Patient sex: M
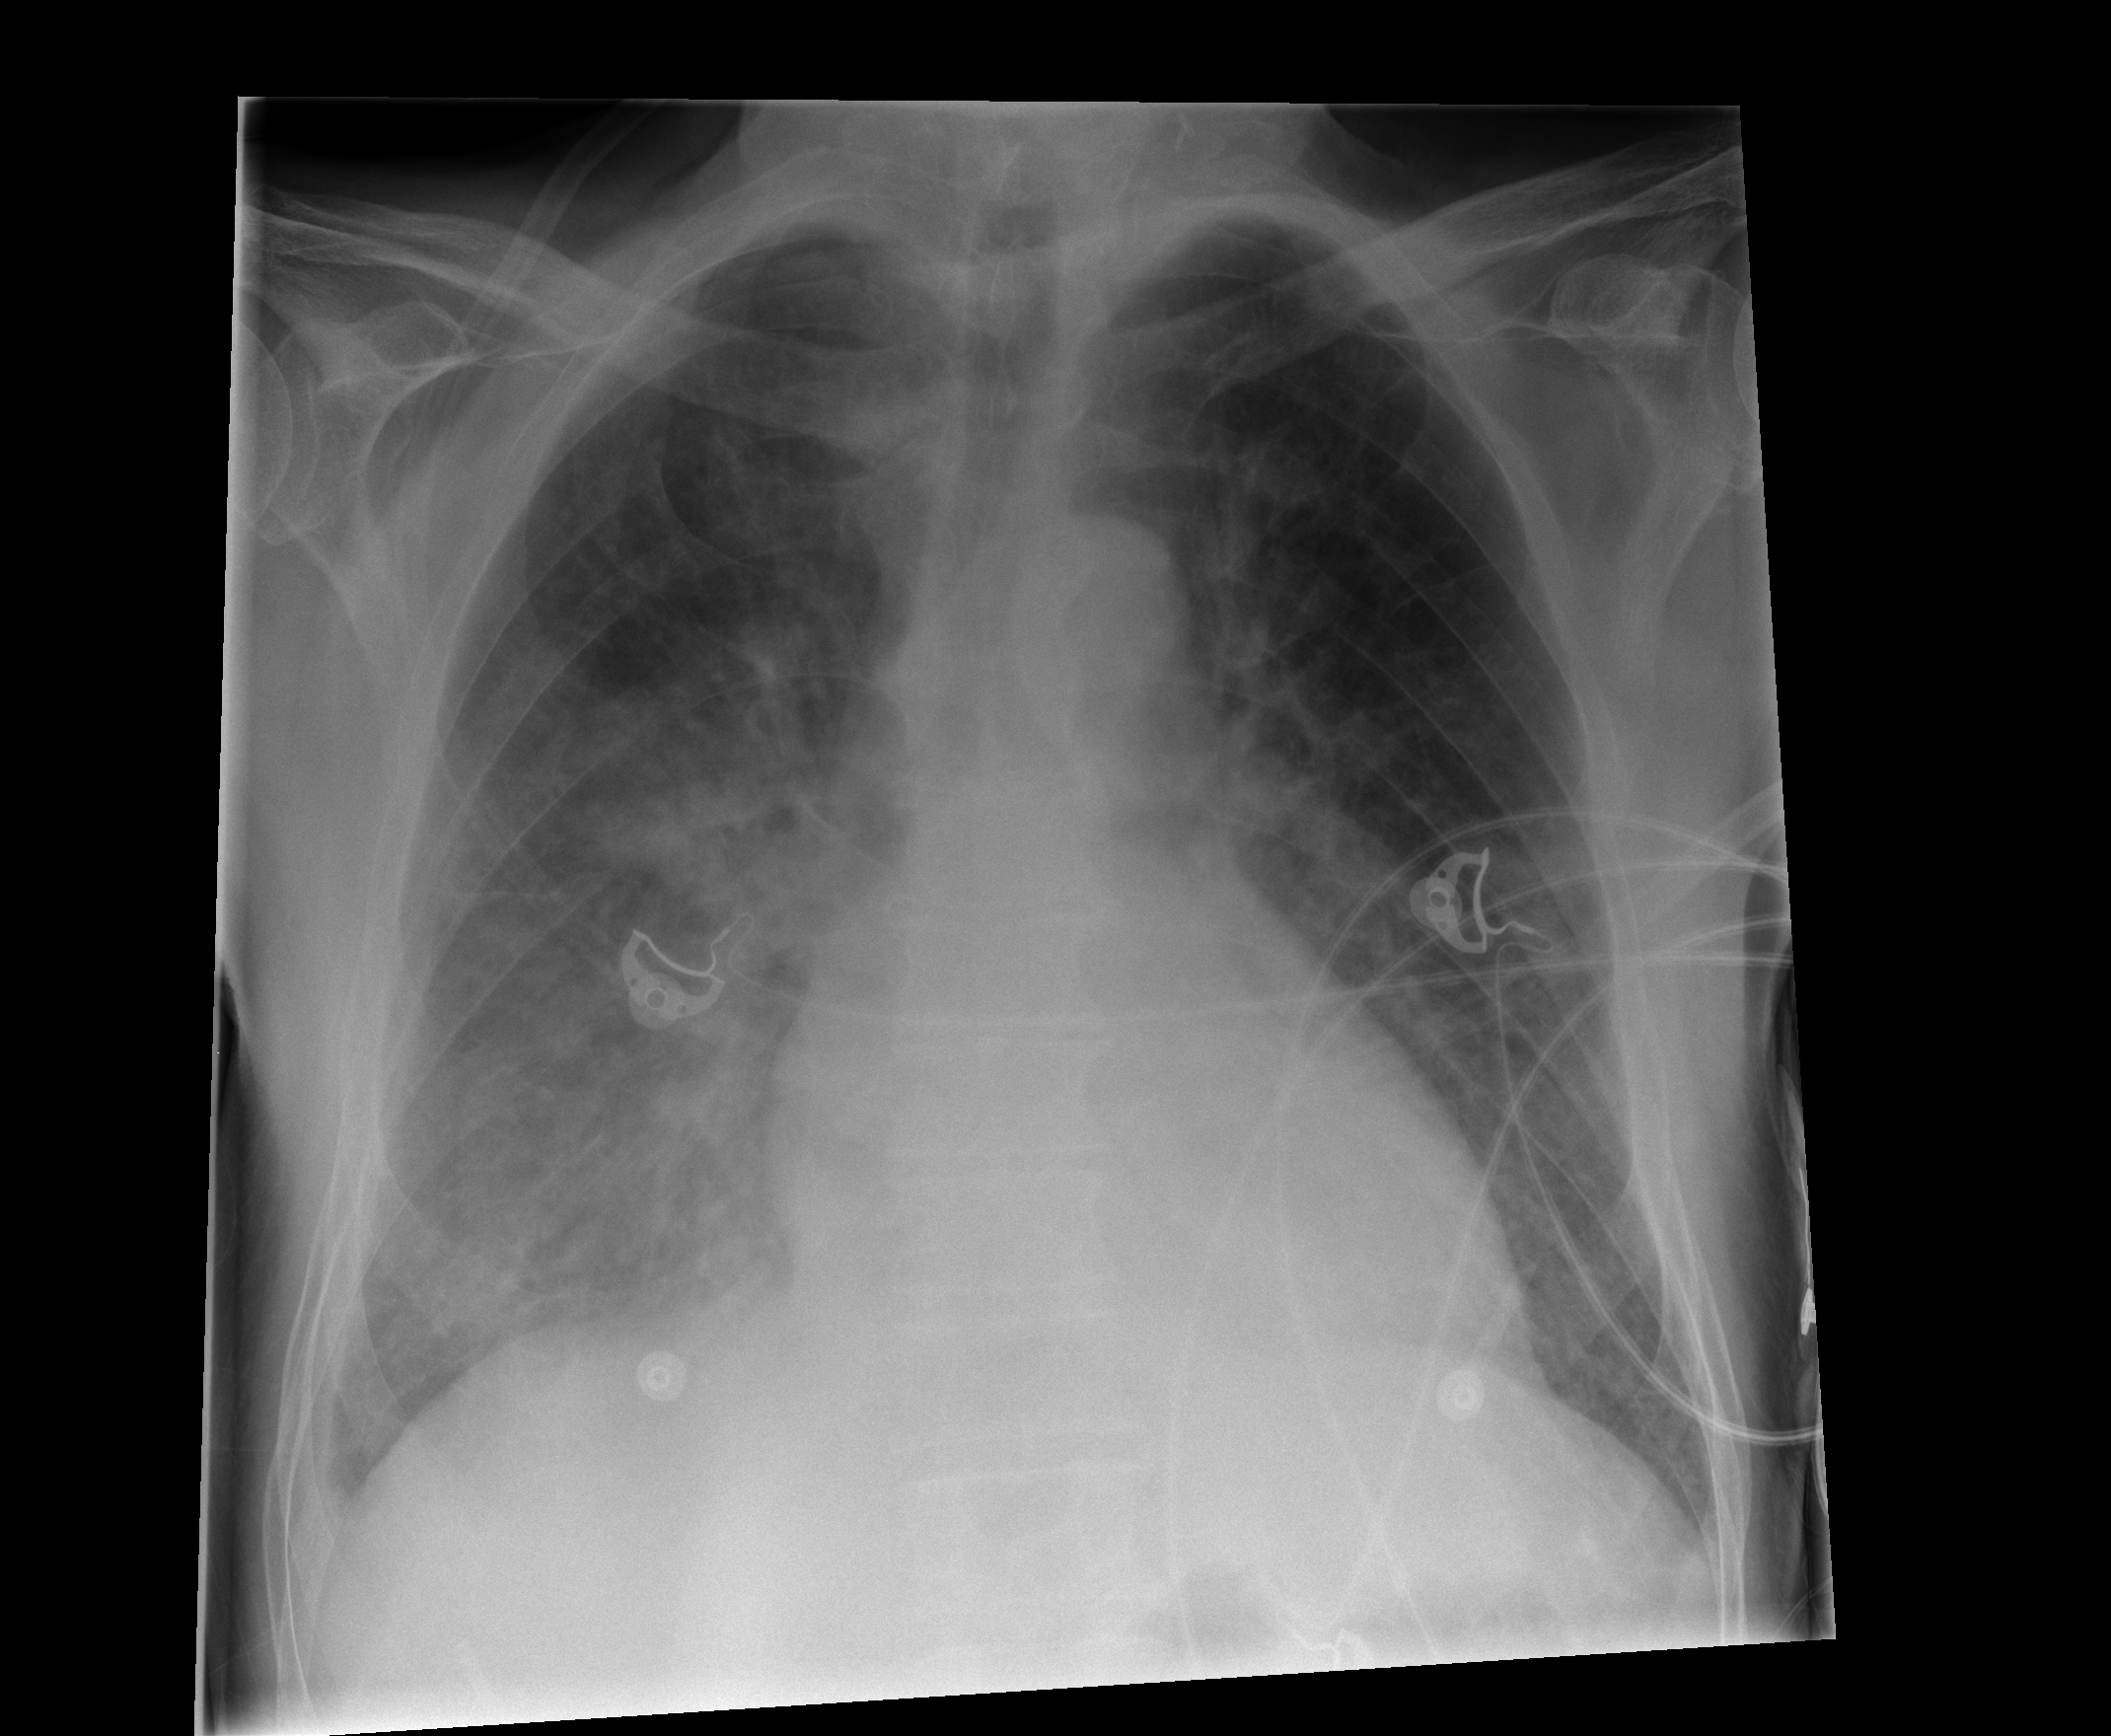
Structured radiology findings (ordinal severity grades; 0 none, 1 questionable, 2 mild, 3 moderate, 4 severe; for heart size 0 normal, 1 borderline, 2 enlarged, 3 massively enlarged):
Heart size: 1
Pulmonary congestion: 2
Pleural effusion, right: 0
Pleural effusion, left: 0
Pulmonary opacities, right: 3
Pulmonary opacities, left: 0
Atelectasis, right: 3
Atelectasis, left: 0